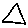
Label: triangle